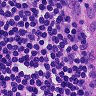
Metastatic tissue present: no